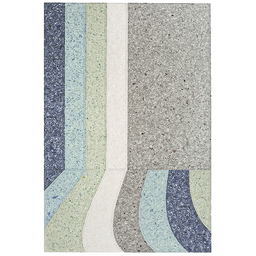
Label: decoration